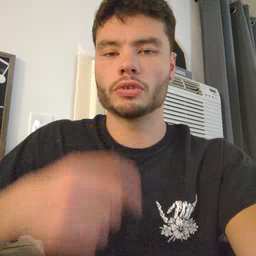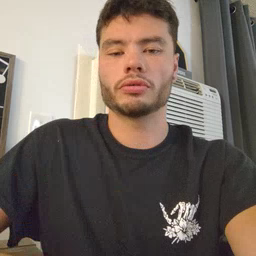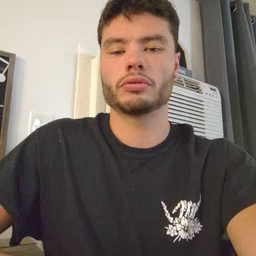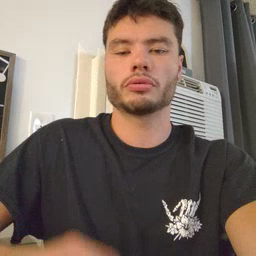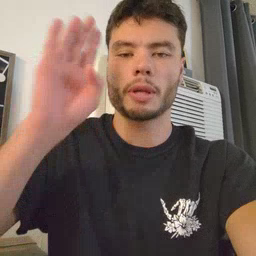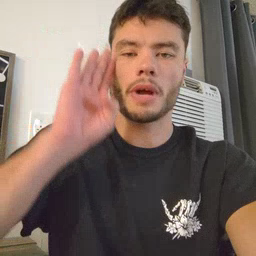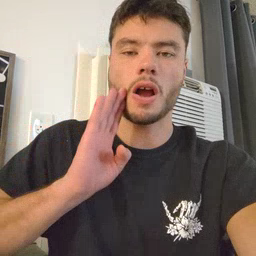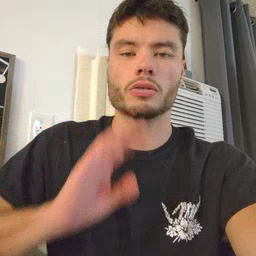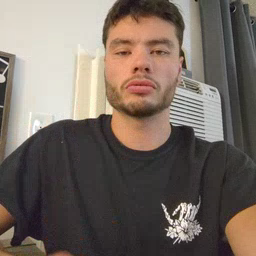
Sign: brown